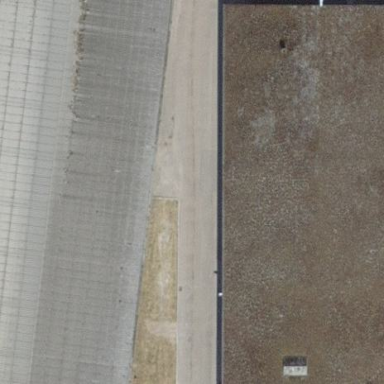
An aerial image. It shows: Industrial building.